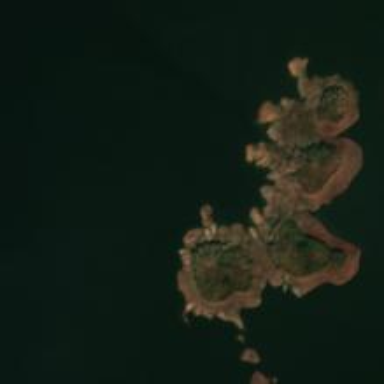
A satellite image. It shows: Islet.